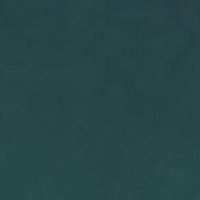
EUNIS habitat code: 14
Species observed at this site:
Mergus merganser